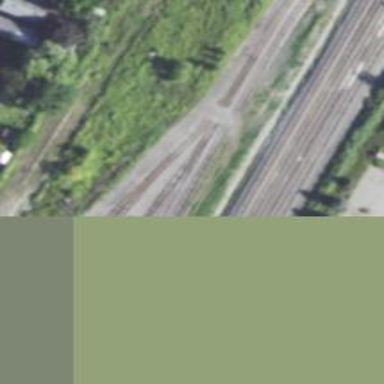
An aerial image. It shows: Railway yard used for servicing trains.